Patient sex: M
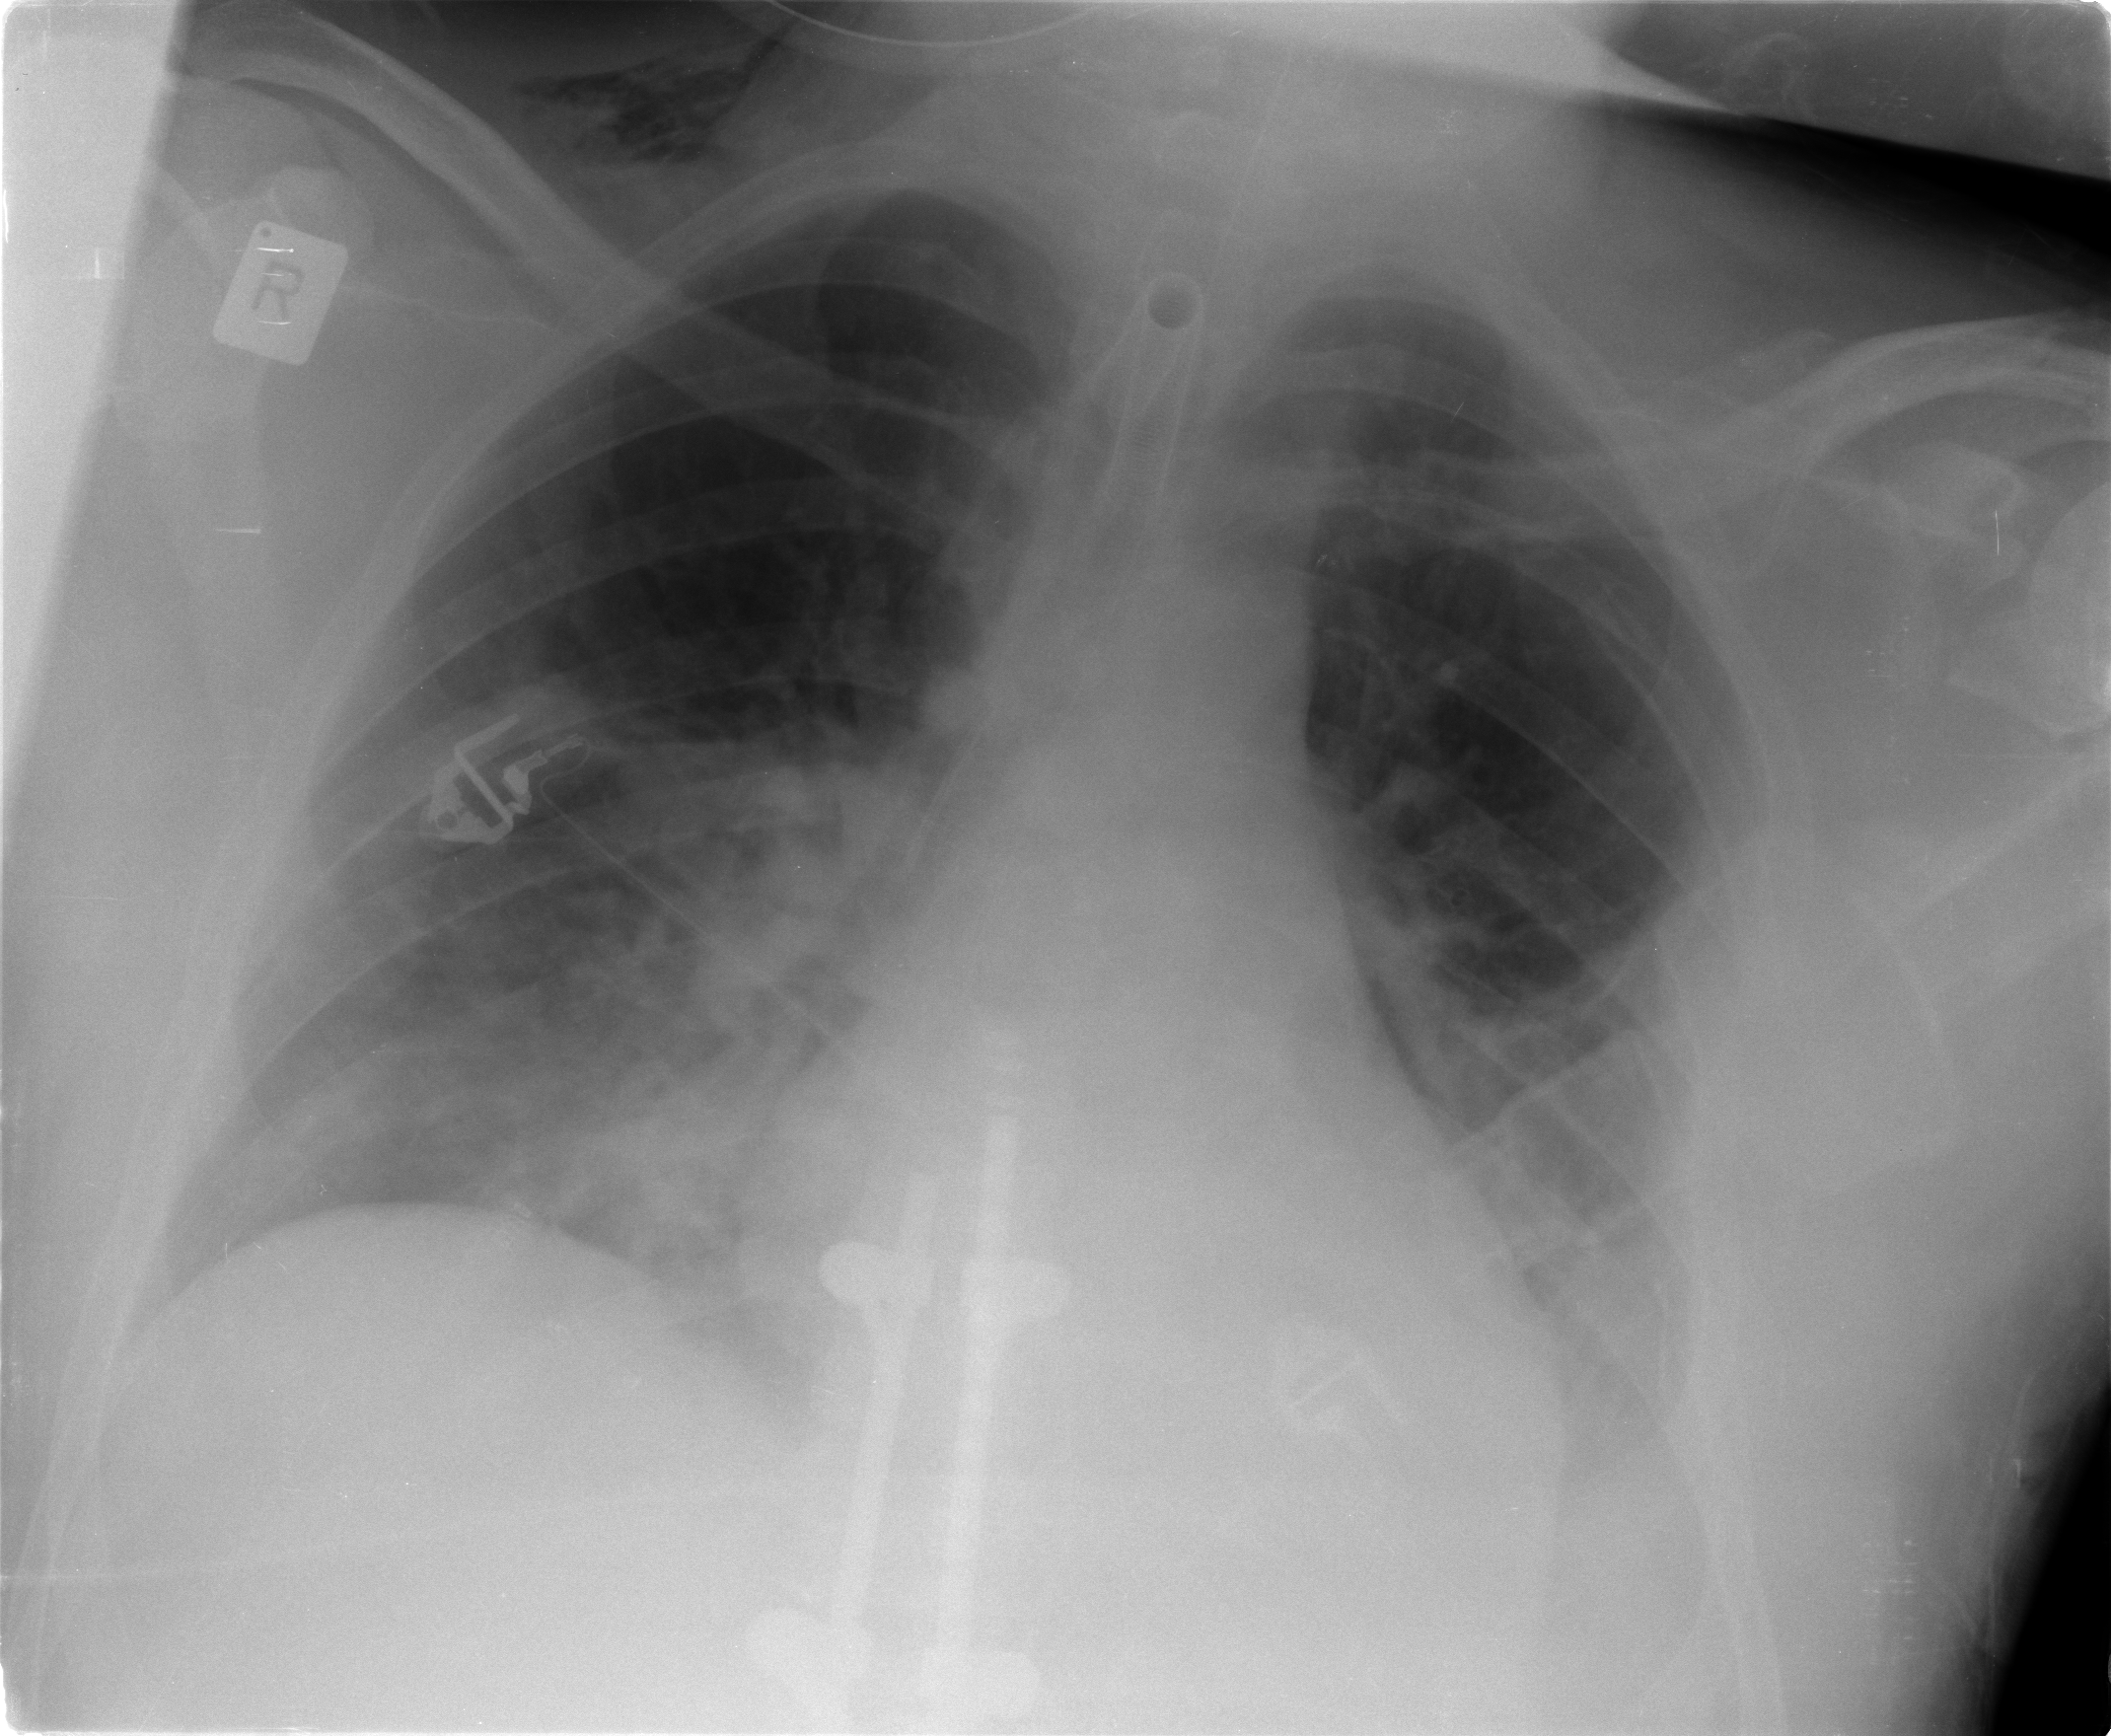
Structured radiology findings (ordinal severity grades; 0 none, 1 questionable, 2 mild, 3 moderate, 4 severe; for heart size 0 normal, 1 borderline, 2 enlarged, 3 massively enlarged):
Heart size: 0
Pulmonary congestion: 3
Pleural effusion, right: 2
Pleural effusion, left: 2
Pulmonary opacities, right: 2
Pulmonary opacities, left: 2
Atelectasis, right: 3
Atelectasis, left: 3